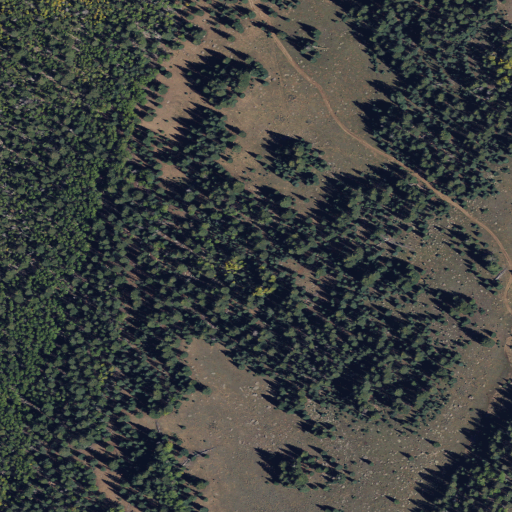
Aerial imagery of valley in Utah named Boulder Swale containing evergreen forest, mixed forest, and shrub